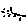
Label: sun